Question: I change the background color of the UITableViewCells in the method
'''
if(indexPath.row % 2 == 0){
cell.backgroundColor = ...
} else{
cell.backgroundColor = ...
}
'''
But that only change the color of the cell amount specified in (As seen in the attached picture, there are white cells after the first four)
Is it possible to change the color of all cells that are displayed on screen?

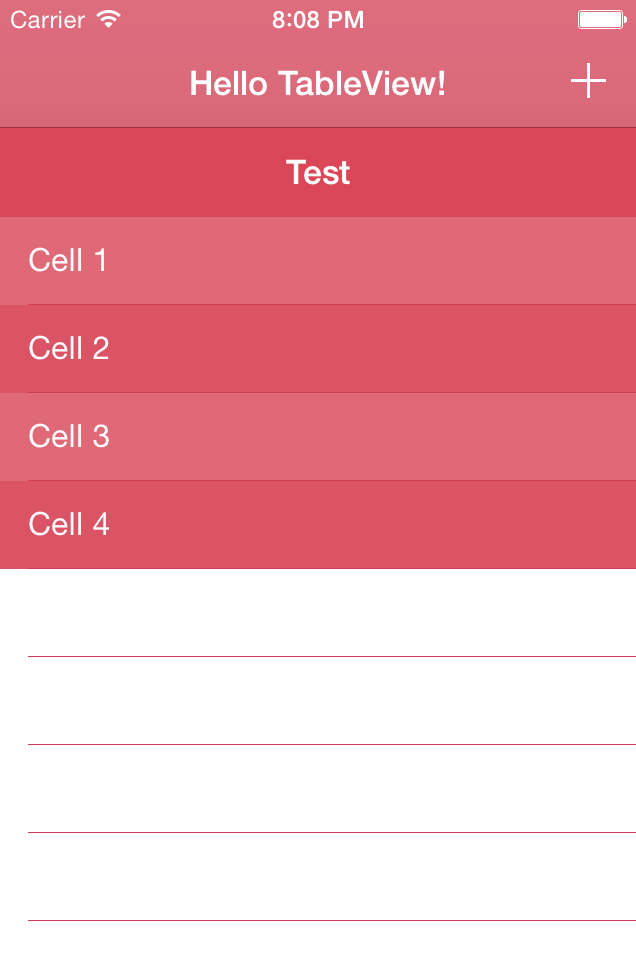
Answer: If you want the cell background color to continue to alternate, then you need to lie about how many rows are in the table. Specifically, in you need to always return a number that will fill the screen, and in , return a blank cell for rows that are beyond the end of the table. The following code demonstrates how to do this, assuming that is an NSArray of NSStrings.
'''
- (NSInteger)tableView:(UITableView *)tableView numberOfRowsInSection:(NSInteger)section
{
if ( self.dataArray.count < 10 )
return( 10 );
else
return( self.dataArray.count );
}
- (UITableViewCell *)tableView:(UITableView *)tableView cellForRowAtIndexPath:(NSIndexPath *)indexPath
{
UITableViewCell *cell = [tableView dequeueReusableCellWithIdentifier:@"SimpleCell"];
if ( indexPath.row % 2 == 0 )
cell.backgroundColor = [UIColor orangeColor];
else
cell.backgroundColor = [UIColor redColor];
if ( indexPath.row < self.dataArray.count )
cell.textLabel.text = self.dataArray[indexPath.row];
else
cell.textLabel.text = nil;
return cell;
}
'''